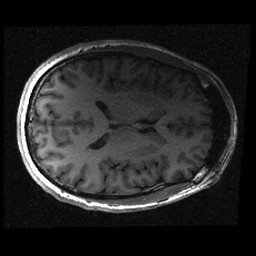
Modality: T1w
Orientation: axial
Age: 47
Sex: male